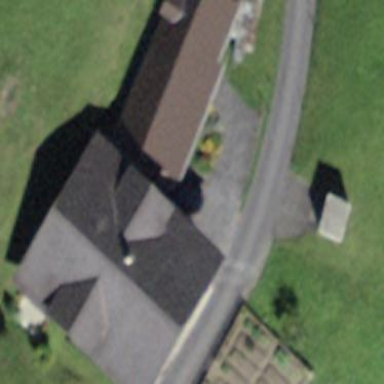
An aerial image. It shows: Barn.